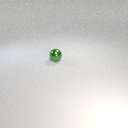
small green metal sphere